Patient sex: F
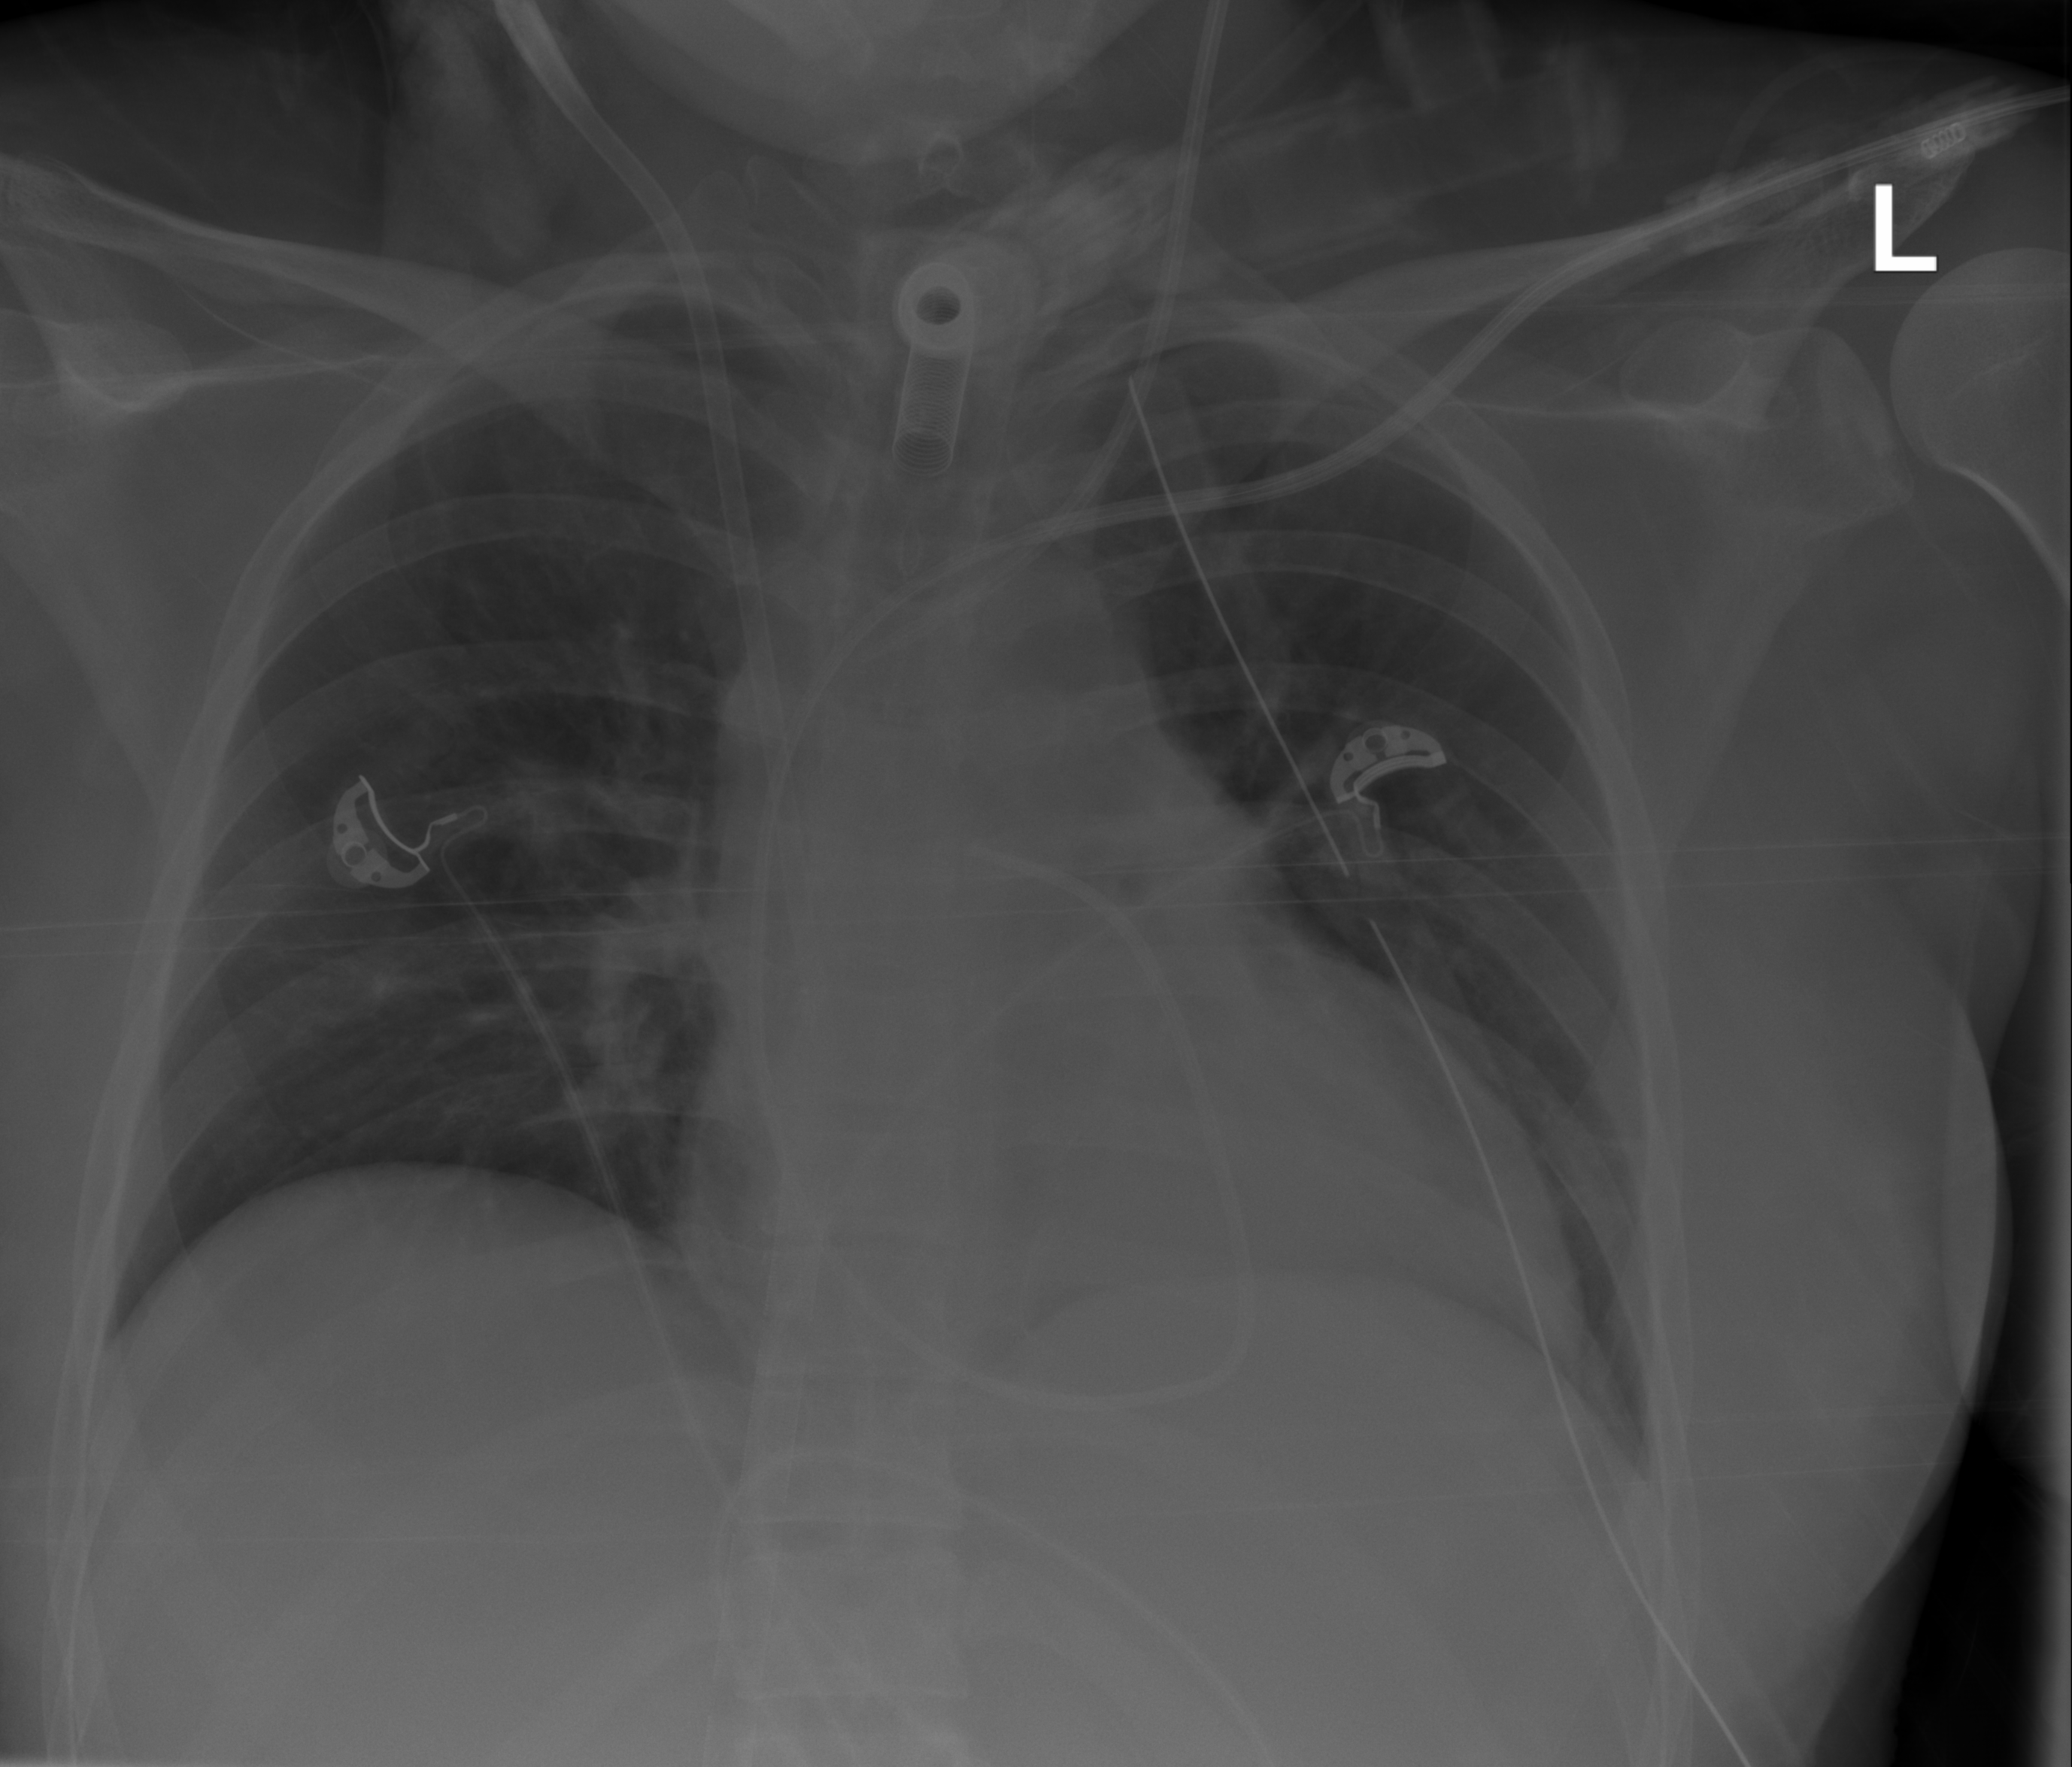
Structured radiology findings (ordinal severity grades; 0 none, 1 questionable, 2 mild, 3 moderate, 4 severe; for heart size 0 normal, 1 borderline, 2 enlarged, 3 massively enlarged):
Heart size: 2
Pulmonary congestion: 0
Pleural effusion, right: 0
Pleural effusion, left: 0
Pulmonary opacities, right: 0
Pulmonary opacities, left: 0
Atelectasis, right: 0
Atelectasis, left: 2